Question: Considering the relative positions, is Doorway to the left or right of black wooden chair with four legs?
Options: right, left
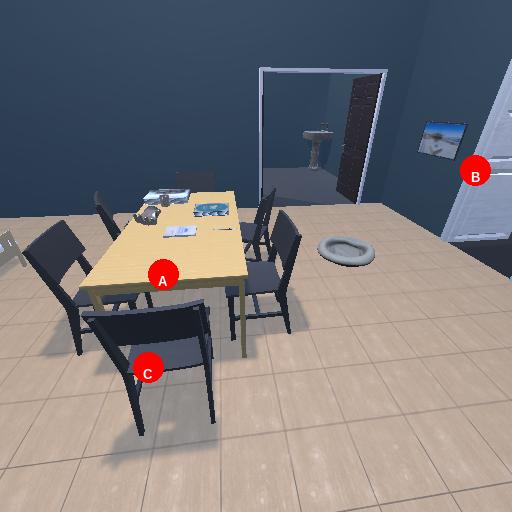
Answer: right